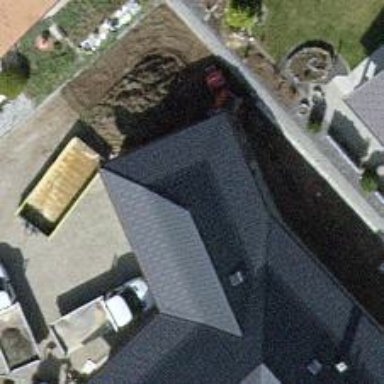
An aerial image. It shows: View of roof edge.